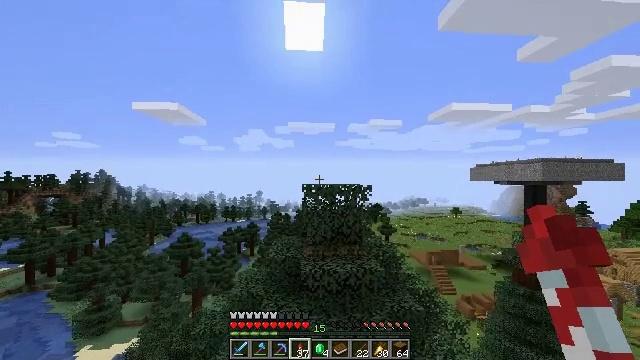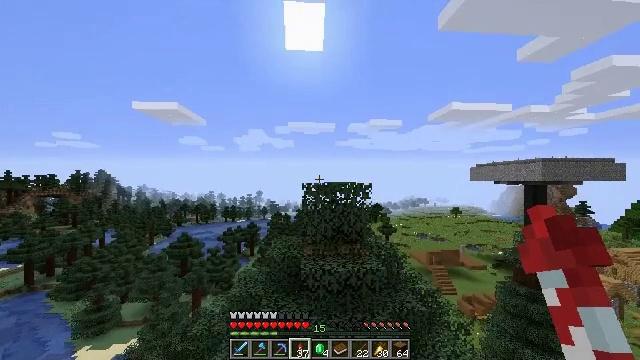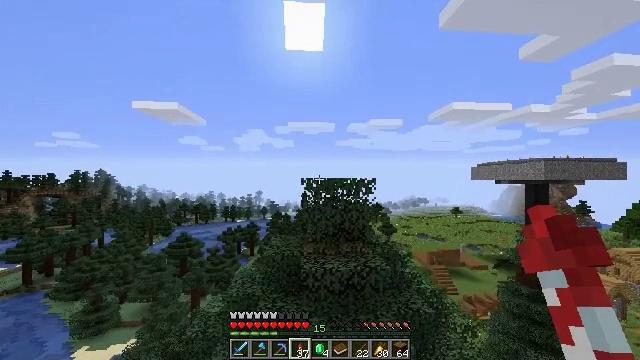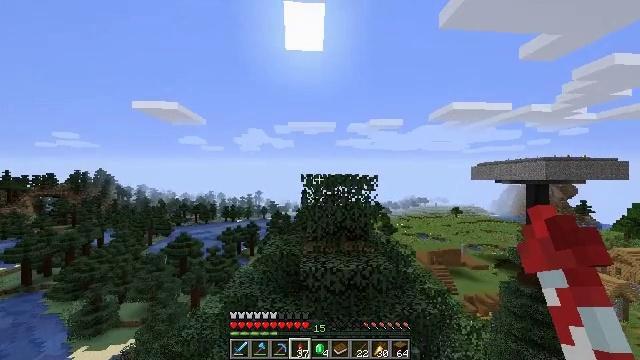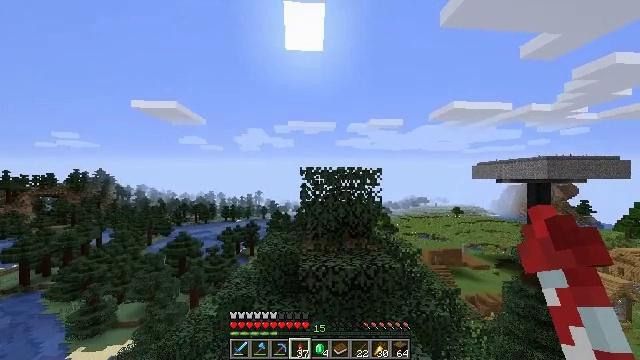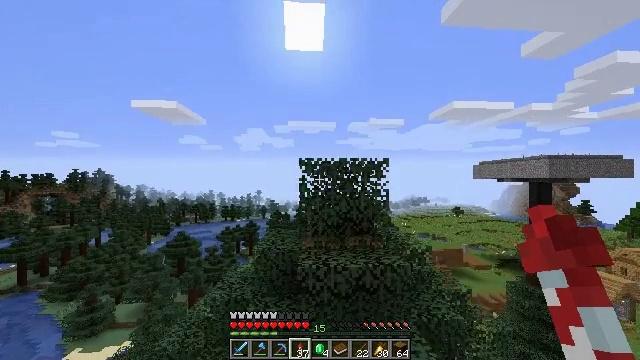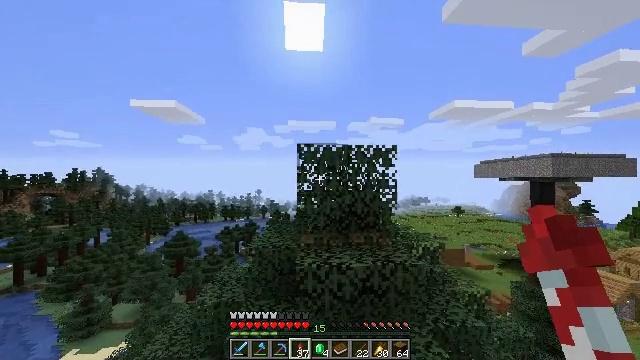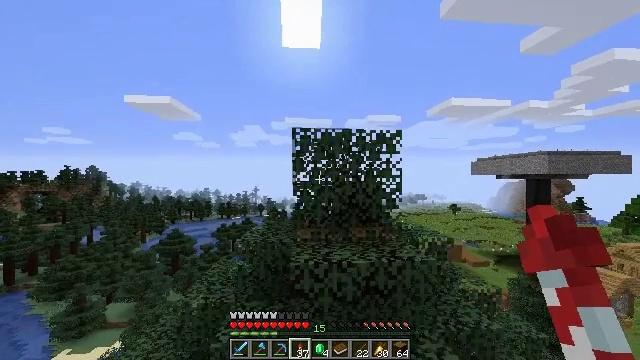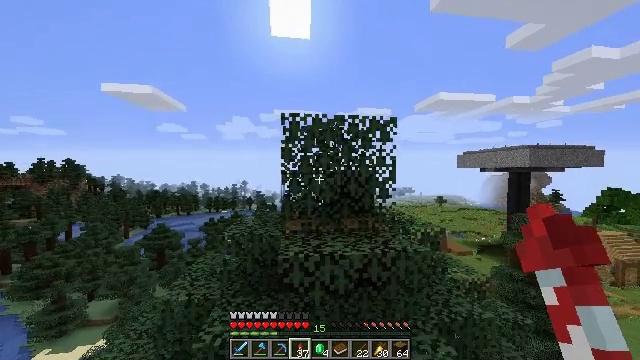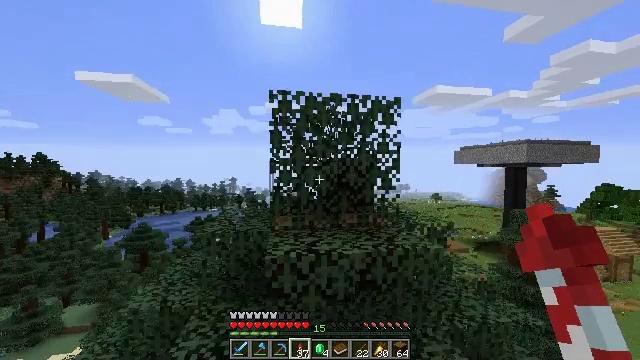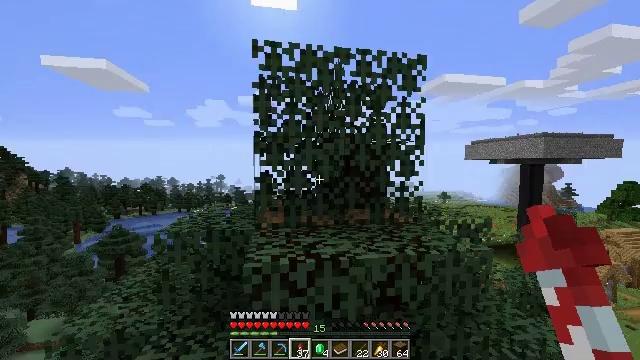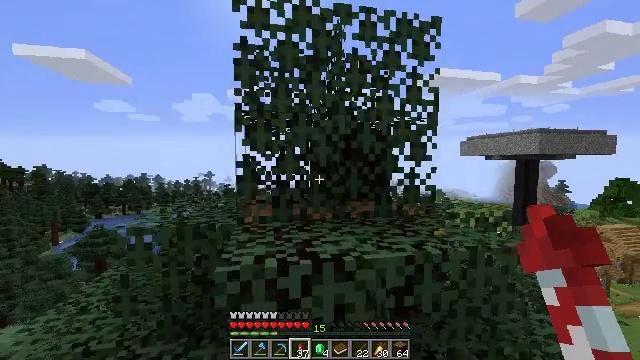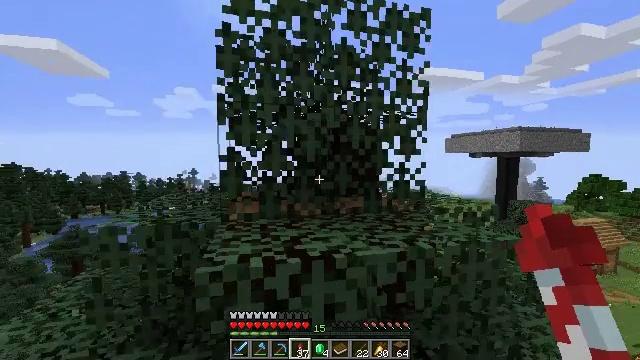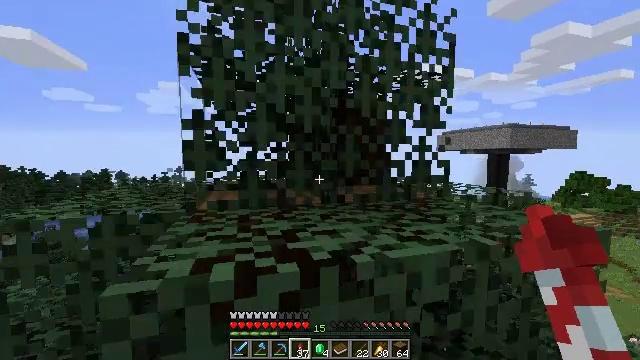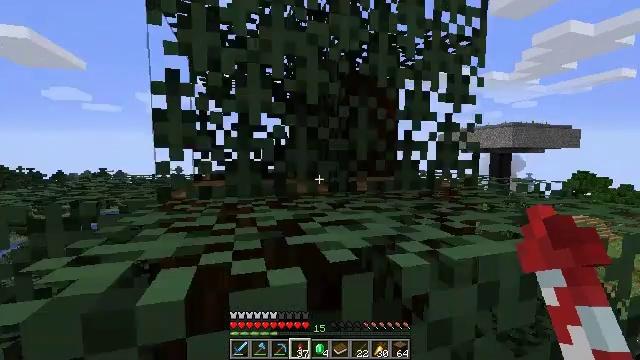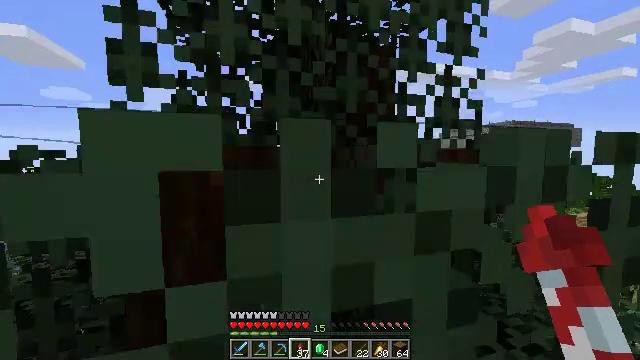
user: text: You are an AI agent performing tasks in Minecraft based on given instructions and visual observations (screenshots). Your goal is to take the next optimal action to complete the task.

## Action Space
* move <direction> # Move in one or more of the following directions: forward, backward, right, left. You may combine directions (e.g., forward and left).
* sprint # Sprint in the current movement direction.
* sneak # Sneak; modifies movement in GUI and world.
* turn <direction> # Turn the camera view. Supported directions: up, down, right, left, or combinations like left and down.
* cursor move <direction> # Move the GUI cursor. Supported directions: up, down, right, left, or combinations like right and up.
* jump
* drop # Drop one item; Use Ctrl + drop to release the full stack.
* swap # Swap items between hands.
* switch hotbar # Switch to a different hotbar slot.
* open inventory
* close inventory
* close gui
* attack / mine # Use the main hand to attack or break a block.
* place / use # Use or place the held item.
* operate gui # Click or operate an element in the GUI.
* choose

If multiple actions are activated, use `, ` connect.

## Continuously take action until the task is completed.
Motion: motion action
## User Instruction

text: Destroy the spruce leaves to get sticks and saplings.
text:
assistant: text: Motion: move forward, sprint, jump
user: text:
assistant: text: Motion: move forward, sprint, jump
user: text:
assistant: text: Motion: move forward, sprint, jump
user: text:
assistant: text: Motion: move forward, sprint, jump
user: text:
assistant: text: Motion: move forward, sprint, jump
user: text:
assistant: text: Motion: move forward, sprint, jump
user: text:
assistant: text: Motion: move forward, sprint
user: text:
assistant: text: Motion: turn right and down
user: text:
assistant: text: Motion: turn right
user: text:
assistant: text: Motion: no_op
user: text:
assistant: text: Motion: move back, turn right
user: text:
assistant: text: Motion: move back, turn right
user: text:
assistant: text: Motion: turn right
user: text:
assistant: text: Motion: no_op
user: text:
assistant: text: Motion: no_op
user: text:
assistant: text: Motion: no_op
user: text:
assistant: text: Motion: no_op
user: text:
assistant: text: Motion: no_op
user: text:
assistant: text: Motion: no_op
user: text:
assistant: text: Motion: turn left
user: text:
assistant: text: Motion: turn left
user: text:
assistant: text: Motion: turn left
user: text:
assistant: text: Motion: turn left
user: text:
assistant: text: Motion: no_op
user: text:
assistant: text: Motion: switch to hotbar 1
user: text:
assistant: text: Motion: switch to hotbar 1
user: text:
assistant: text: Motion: switch to hotbar 1
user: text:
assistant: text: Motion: no_op
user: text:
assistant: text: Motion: turn down, attack / mine
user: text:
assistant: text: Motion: turn left and down, attack / mine